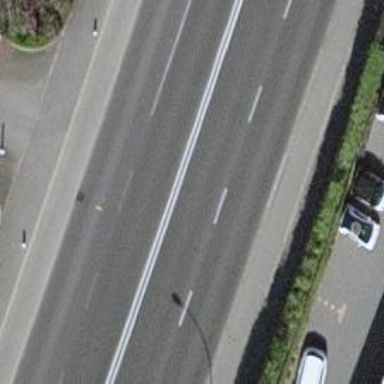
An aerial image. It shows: Primary road with asphalt surface. It has sidewalks on both sides and cycle track.